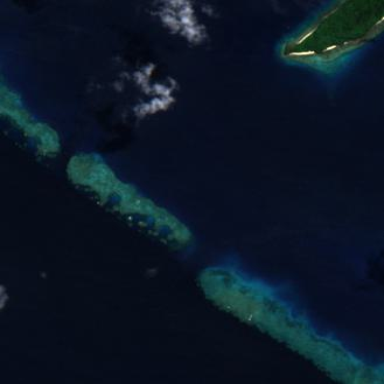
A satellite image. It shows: Beautiful reef in its natural habitat.